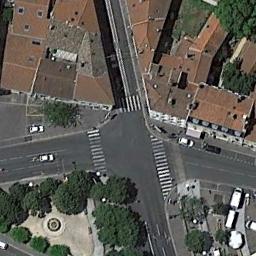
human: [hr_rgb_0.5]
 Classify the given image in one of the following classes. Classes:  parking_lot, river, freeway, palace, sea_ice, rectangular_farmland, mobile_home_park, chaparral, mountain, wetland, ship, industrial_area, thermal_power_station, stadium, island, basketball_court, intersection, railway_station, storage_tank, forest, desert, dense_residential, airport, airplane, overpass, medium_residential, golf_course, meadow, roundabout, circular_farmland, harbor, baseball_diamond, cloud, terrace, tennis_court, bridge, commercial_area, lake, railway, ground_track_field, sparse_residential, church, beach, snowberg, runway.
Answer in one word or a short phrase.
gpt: intersection